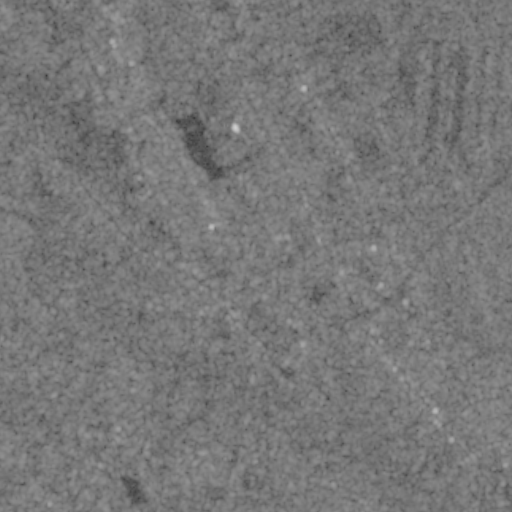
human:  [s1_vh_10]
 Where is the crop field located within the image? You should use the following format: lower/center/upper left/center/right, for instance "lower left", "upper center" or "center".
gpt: The crop field is located in the left of the image.
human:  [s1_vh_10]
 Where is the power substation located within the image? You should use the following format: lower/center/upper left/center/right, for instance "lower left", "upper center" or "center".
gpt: The power substation is located in the center left of the image.
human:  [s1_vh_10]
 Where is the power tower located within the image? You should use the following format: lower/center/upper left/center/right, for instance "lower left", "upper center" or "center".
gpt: The power tower is located in the center left of the image.
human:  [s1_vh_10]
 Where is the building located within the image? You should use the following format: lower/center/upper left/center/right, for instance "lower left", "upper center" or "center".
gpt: There is no building in the image.

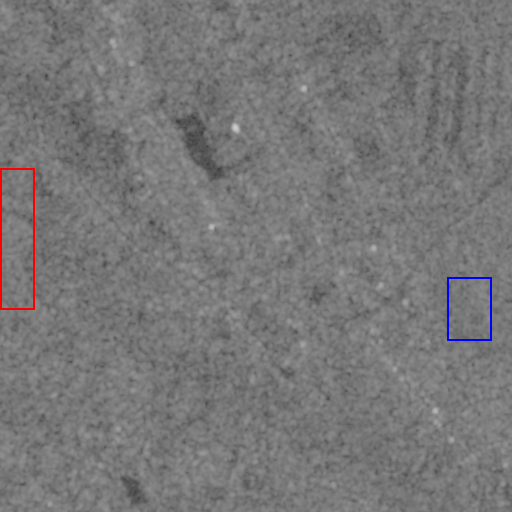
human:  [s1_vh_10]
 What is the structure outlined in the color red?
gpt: The structure outlined in red is a crop field.
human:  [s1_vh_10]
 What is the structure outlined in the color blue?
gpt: The structure outlined in blue is a park.
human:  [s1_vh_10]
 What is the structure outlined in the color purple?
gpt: There is no purple outline.